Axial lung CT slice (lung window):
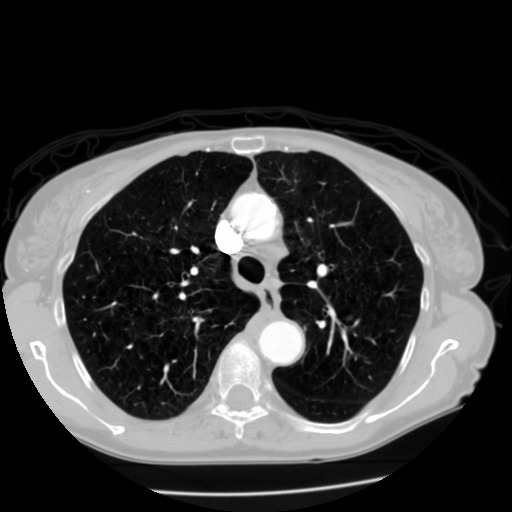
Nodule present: no